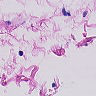
Metastatic tissue present: no